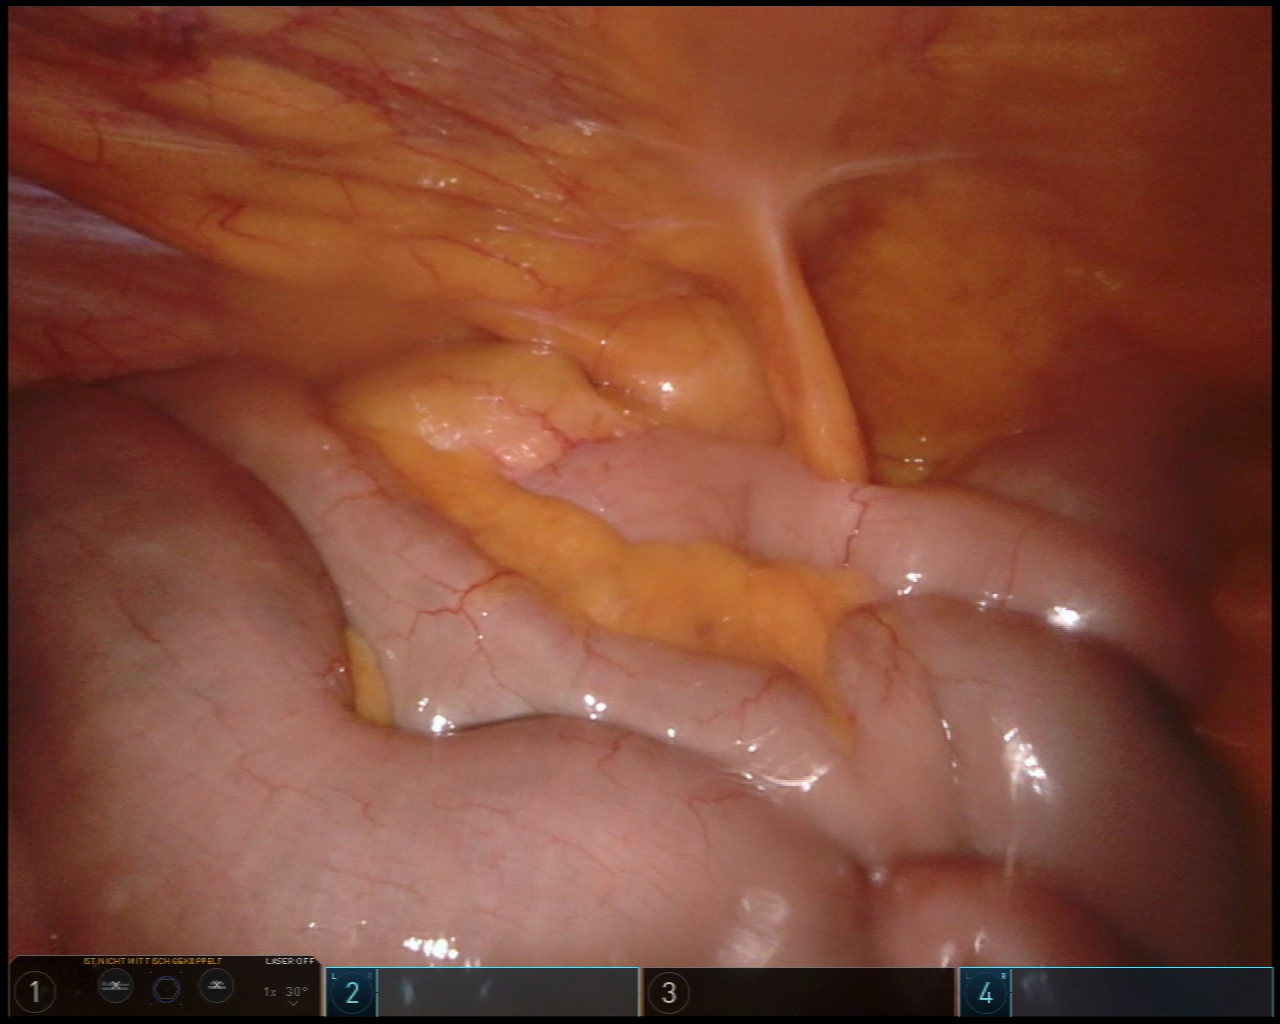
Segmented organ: abdominal_wall
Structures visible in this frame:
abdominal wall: yes
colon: no
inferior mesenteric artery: no
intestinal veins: no
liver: no
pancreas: no
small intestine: yes
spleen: no
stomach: no
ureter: no
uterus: no
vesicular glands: no